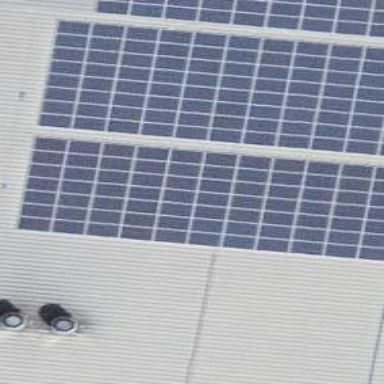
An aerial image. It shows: Solar power generator.